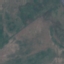
Land use / land cover class: HerbaceousVegetation